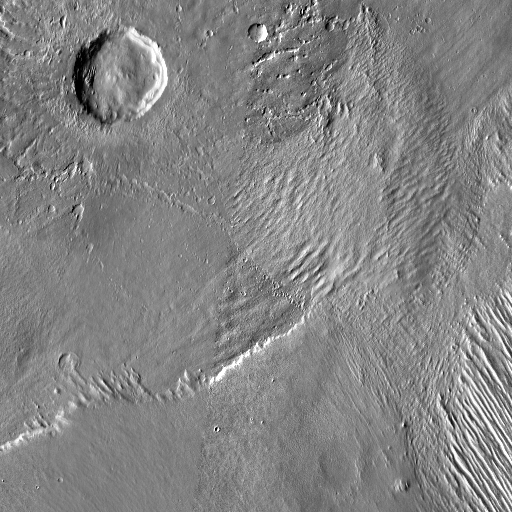
Crater classes present: Background, Other, Buried, Secondary